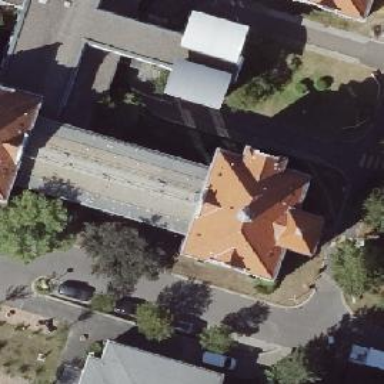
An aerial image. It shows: Hospital building.